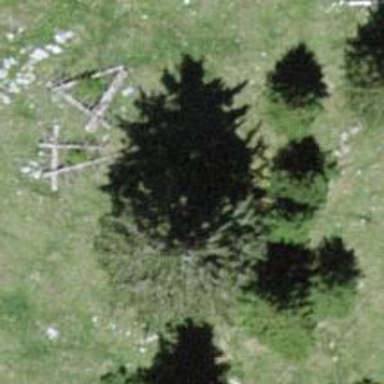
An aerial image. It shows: Needle-leaved tree in nature.